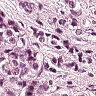
Metastatic tissue present: yes